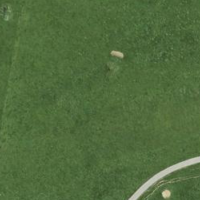
EUNIS habitat code: 23
Species observed at this site:
Crocus vernus